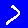
Digit: 7